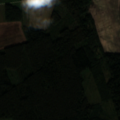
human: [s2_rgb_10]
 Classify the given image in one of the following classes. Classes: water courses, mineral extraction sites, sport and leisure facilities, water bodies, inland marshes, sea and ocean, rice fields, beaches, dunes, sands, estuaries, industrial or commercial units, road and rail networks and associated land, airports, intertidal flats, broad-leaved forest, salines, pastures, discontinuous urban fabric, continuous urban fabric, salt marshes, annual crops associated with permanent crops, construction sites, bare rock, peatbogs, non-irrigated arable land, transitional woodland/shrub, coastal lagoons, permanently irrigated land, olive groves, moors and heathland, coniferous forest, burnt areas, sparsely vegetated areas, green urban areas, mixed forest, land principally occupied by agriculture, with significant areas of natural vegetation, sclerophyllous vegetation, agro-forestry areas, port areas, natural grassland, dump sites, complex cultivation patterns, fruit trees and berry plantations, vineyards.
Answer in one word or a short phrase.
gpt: non-irrigated arable land, complex cultivation patterns, coniferous forest, mixed forest, transitional woodland/shrub